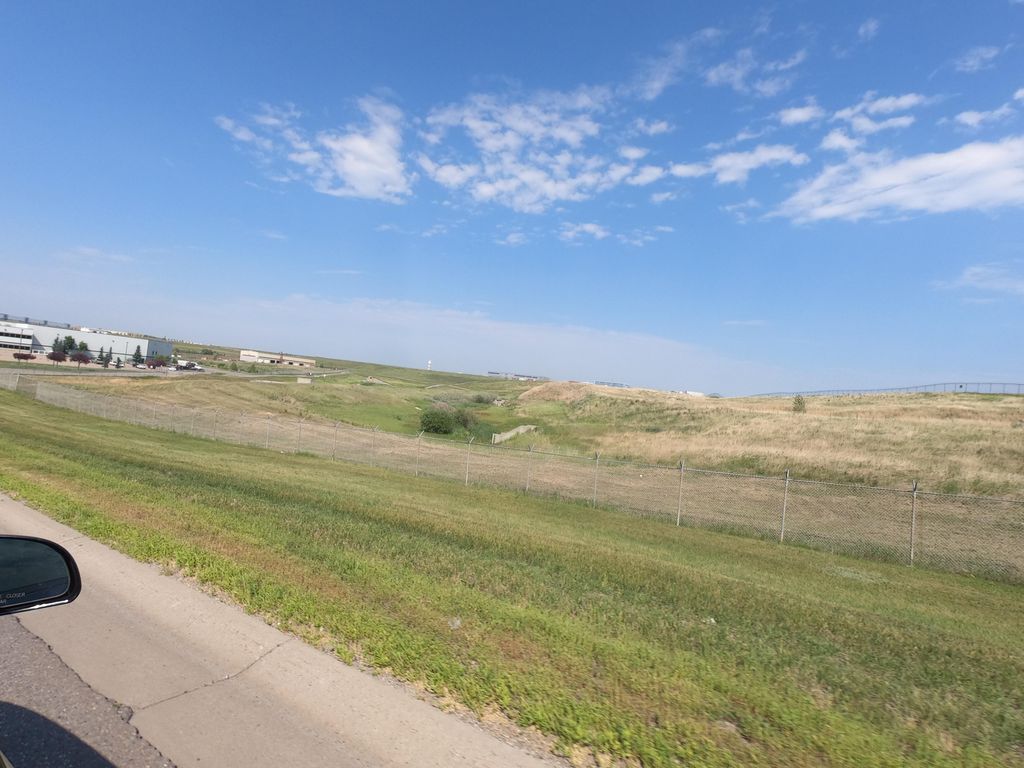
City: calgary